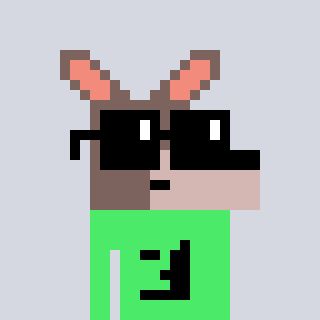
a pixel art character with square black sunglasses, a kangaroo-shaped head and a teal-colored body on a cool background